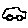
Label: car